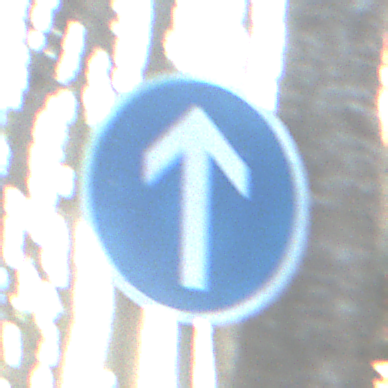
Verkehrszeichen: VorgeschriebeneFahrtrichtungGeradeaus
Umgebung: Outdoor, Nature
Tageszeit: SunriseSunset
Wetter: Clear
Licht: Natural
Jahreszeit: Winter
Kontrast: LowContrast